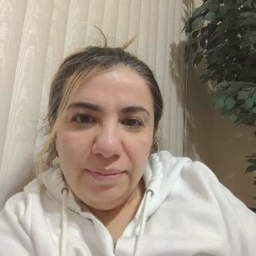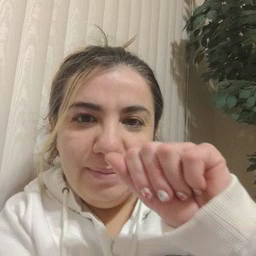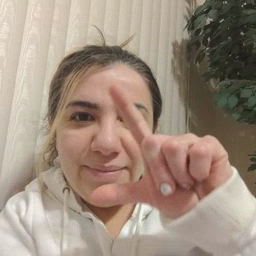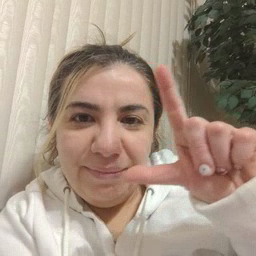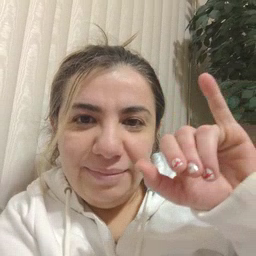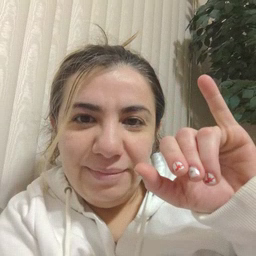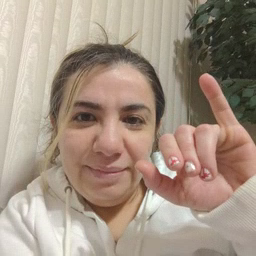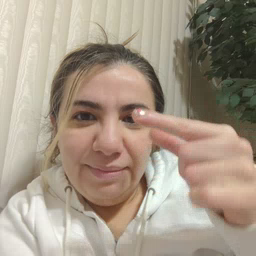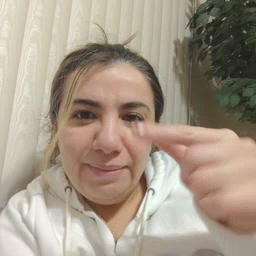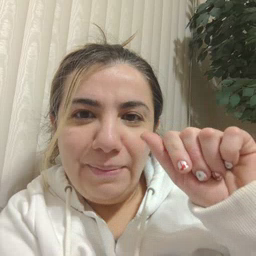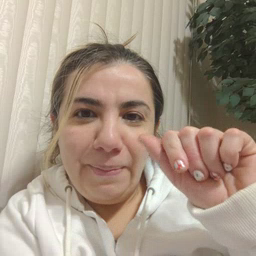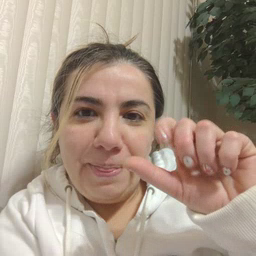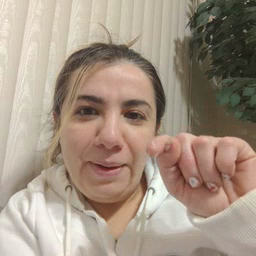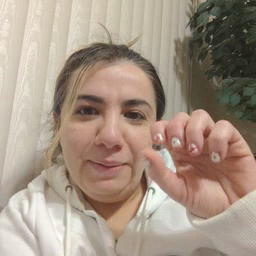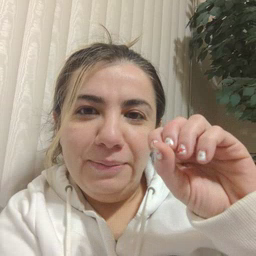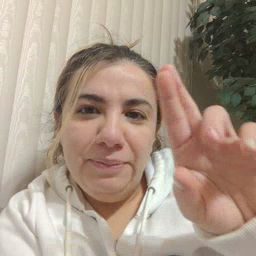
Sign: alligator